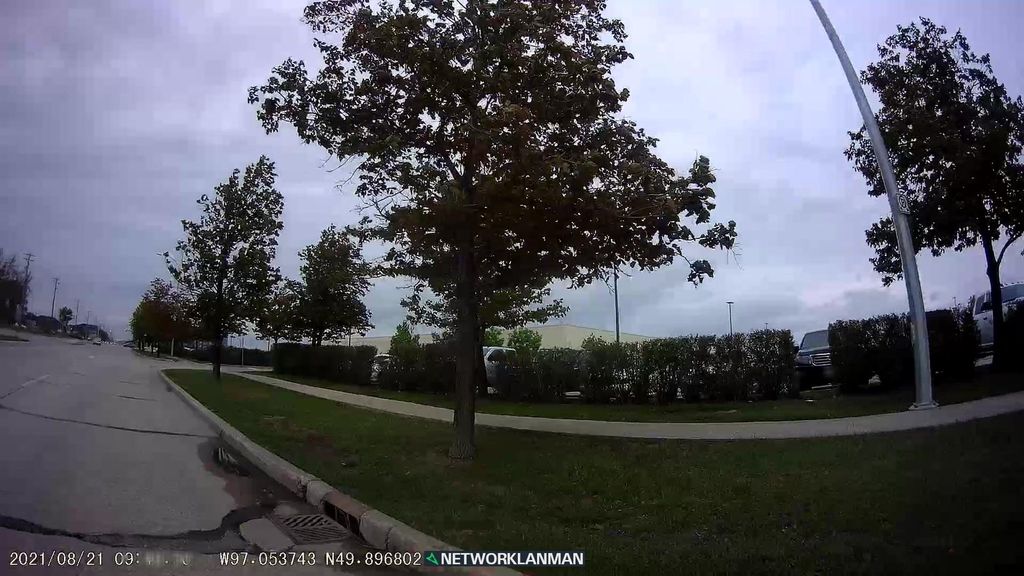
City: winnipeg